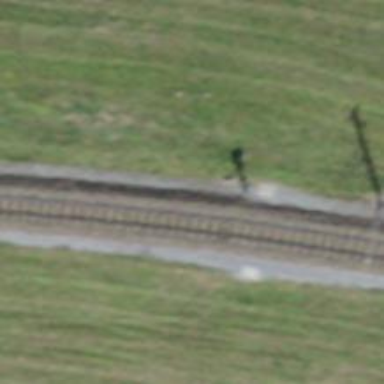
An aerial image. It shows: Railway signal.